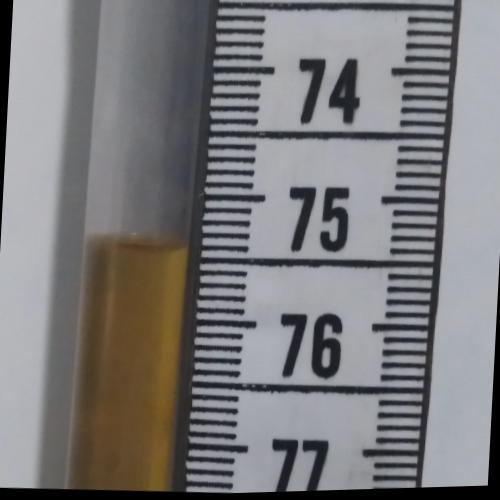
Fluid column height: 75.4 cm